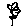
Label: flower